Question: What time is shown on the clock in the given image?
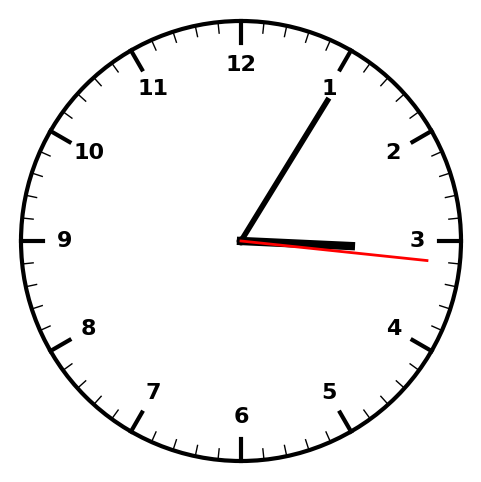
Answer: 03:05:16